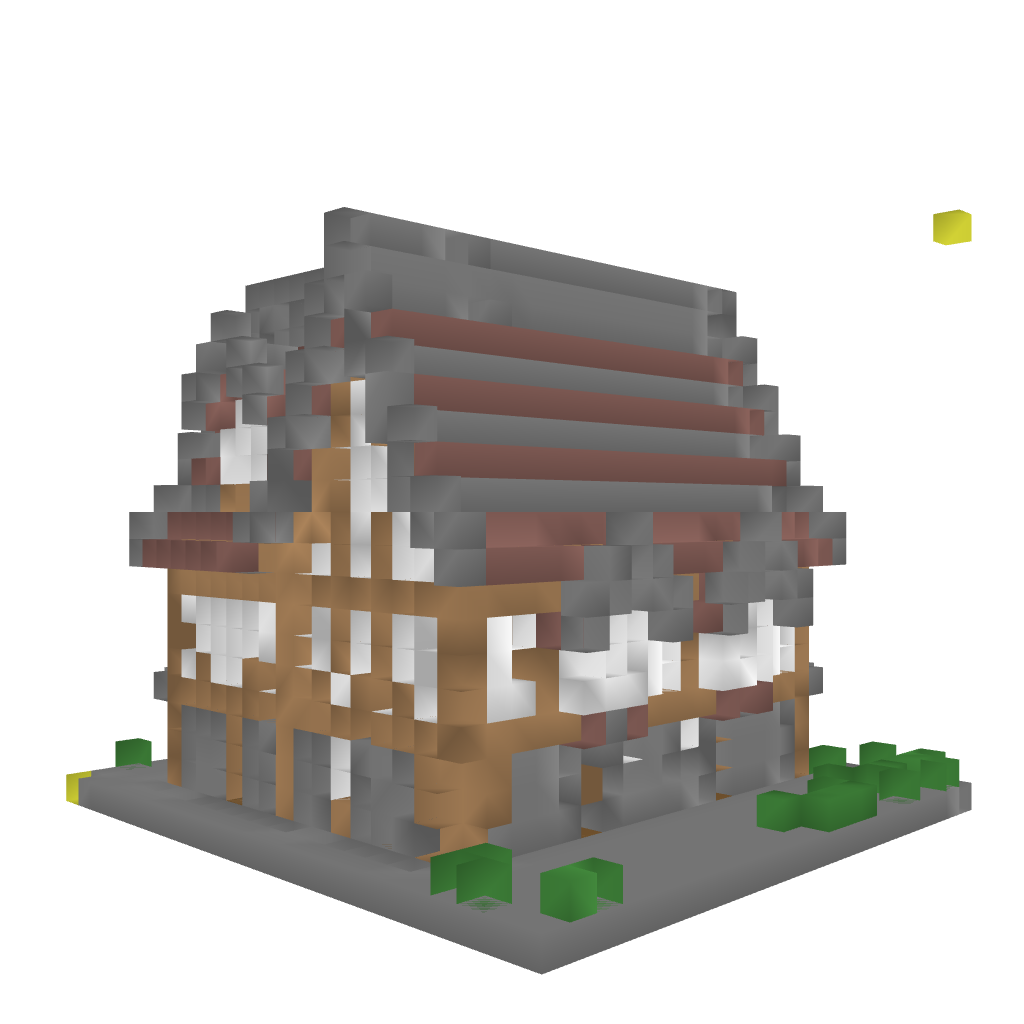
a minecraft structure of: small house high quality